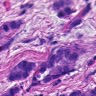
Metastatic tissue present: yes